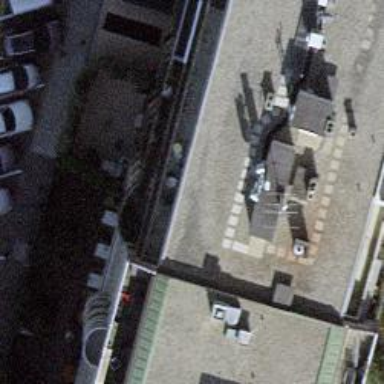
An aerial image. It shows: Restaurant.